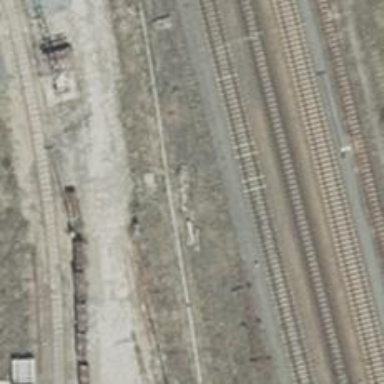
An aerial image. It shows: Abandoned railway yard is depicted.